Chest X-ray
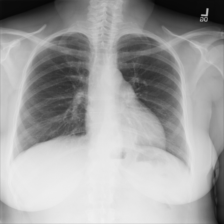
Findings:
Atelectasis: negative
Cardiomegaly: negative
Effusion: negative
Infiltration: negative
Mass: negative
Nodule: negative
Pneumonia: negative
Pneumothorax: negative
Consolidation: negative
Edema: negative
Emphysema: negative
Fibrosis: negative
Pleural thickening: negative
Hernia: positive